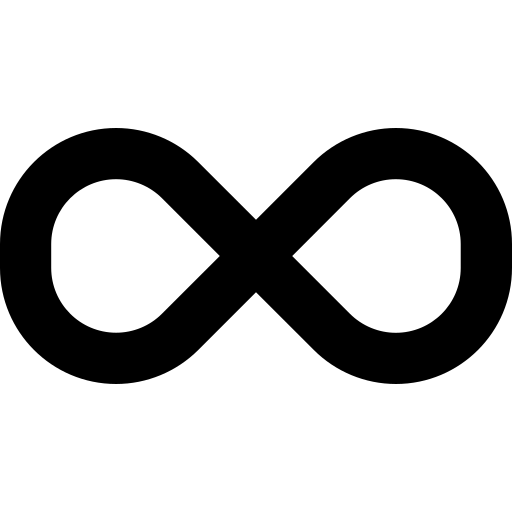
Tags: icon, FontAwesome, fa-icon, solid, infinity